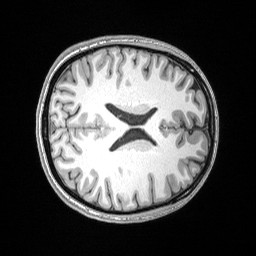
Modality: T1w
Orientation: axial
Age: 30
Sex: female
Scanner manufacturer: siemens
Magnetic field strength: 3 T
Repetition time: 2.53 s
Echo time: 0.00164 s